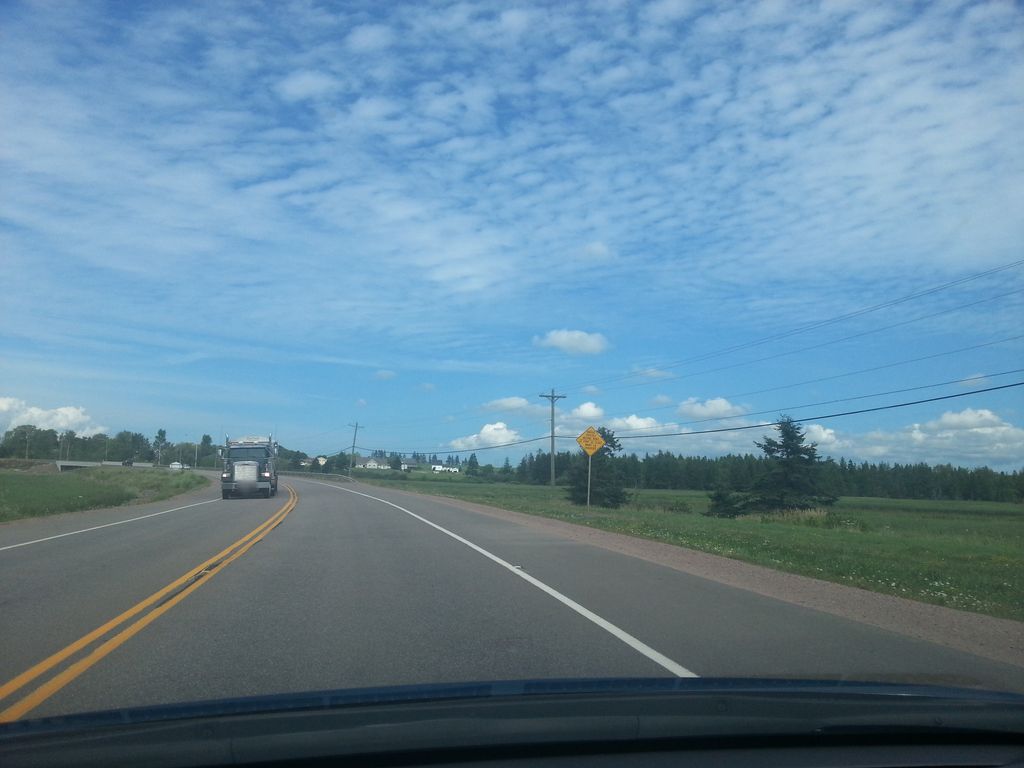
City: charlottetown